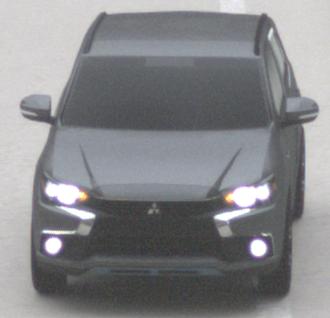
Make: Mitsubishi
Model: Outlander 2.0 Plug-In Hybrid
Detailed model: Outlander (III) Plug-In Hybrid
Model produced from: 2015/10
Model produced until: 2018/08
Doors: 5
Color: gray
Road condition: dry road
Daytime: midday
Contrast: low contrast